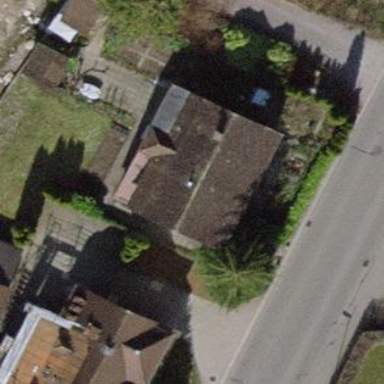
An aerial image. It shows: Detached building.